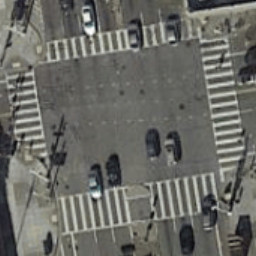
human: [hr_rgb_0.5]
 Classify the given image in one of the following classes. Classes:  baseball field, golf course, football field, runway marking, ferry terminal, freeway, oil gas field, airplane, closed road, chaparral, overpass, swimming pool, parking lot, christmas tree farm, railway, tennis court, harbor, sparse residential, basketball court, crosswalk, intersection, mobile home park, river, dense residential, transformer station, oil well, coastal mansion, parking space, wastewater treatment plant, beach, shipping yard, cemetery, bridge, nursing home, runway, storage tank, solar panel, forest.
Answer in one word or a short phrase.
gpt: crosswalk